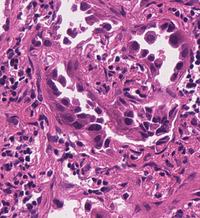
Tumor epithelial tissue: yes
Tumor-associated stroma tissue: yes
Normal tissue: no